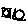
Label: circle